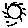
Label: sun